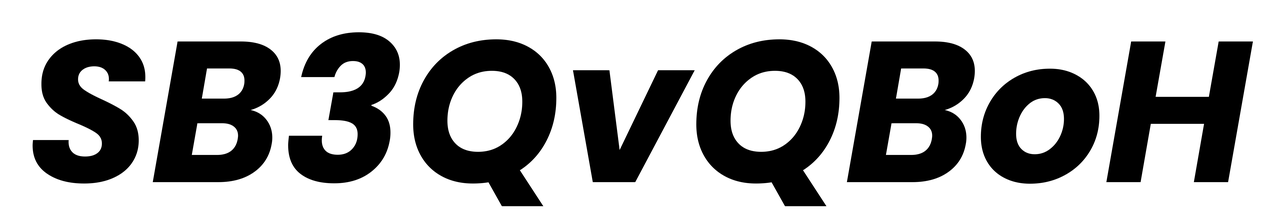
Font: Poppins-BoldItalic